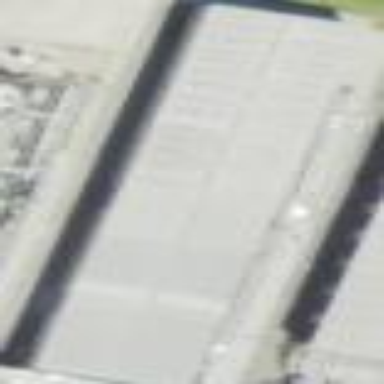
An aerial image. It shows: Industrial building.